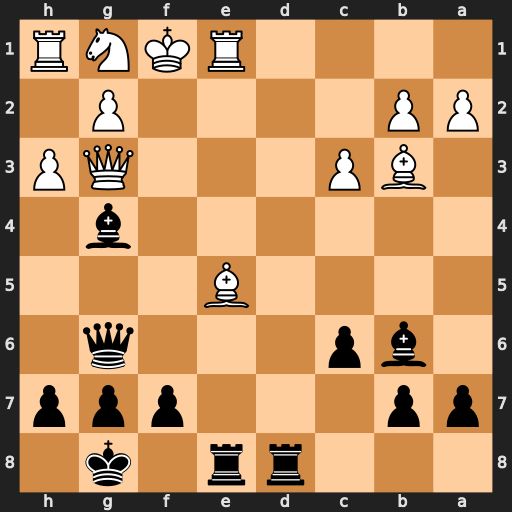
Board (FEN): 3rr1k1/pp3ppp/1bp3q1/4B3/6b1/1BP3QP/PP4P1/4RKNR
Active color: b
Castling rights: -
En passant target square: -
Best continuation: Qf5+ Nf3 Qd3+ Re2 Rxe5